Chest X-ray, PA view. Patient: 27 years old, sex F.
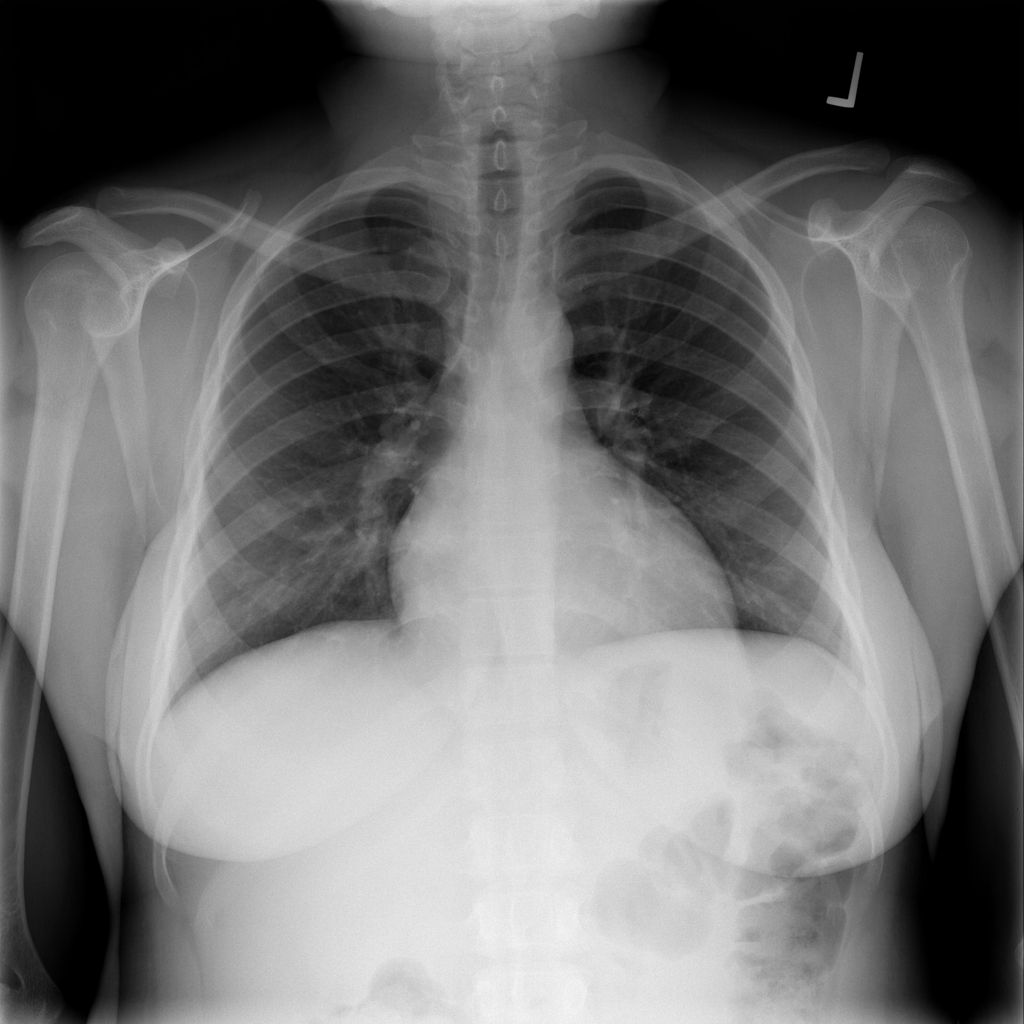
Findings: No Finding